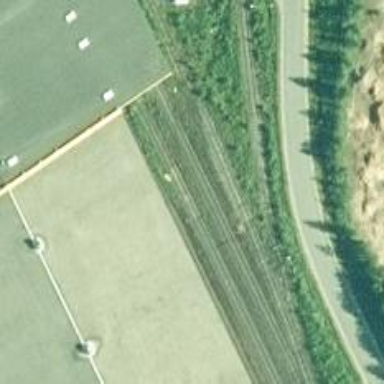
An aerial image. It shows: Railway yard in service.